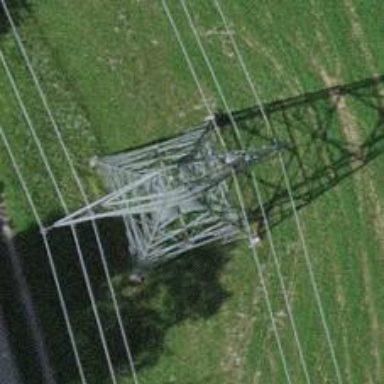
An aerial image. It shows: Towering power structure.